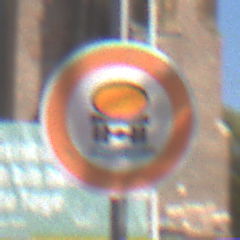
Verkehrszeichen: VerbotFahrzeugeWassergefaehrdenderLadung
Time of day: MorningAfternoon
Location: Outdoor (Urban)
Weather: Clear
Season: NotSpecified
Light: Natural